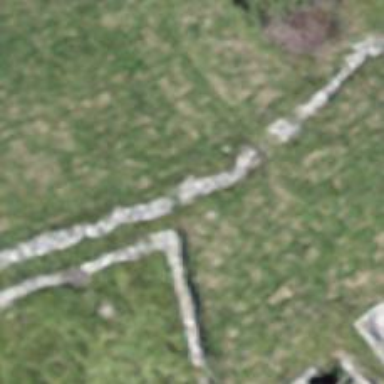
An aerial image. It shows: Dry stone wall barrier.